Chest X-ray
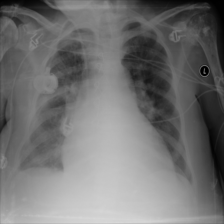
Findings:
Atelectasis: negative
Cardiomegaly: negative
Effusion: negative
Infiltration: positive
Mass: negative
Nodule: negative
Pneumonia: negative
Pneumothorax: negative
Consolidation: negative
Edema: negative
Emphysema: negative
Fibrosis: negative
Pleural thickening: negative
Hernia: negative